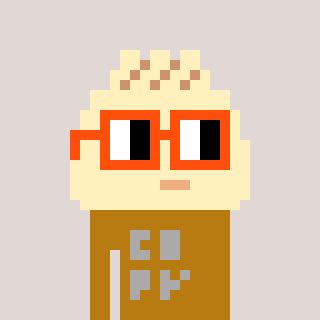
a pixel art character with square orange glasses, a porkbao-shaped head and a gold-colored body on a warm background